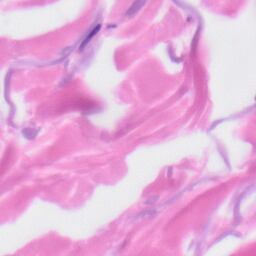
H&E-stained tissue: Skin